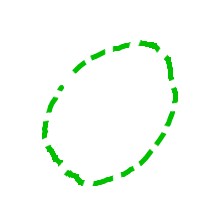
Shape: circle